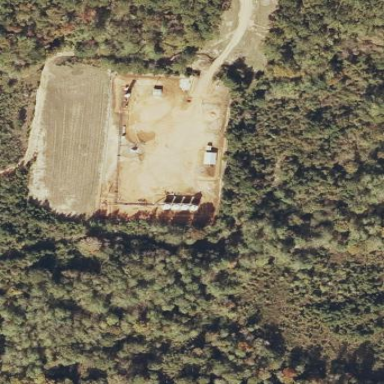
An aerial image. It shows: Industrial wellsite.